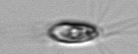
Label: Chrysochromulina